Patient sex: F
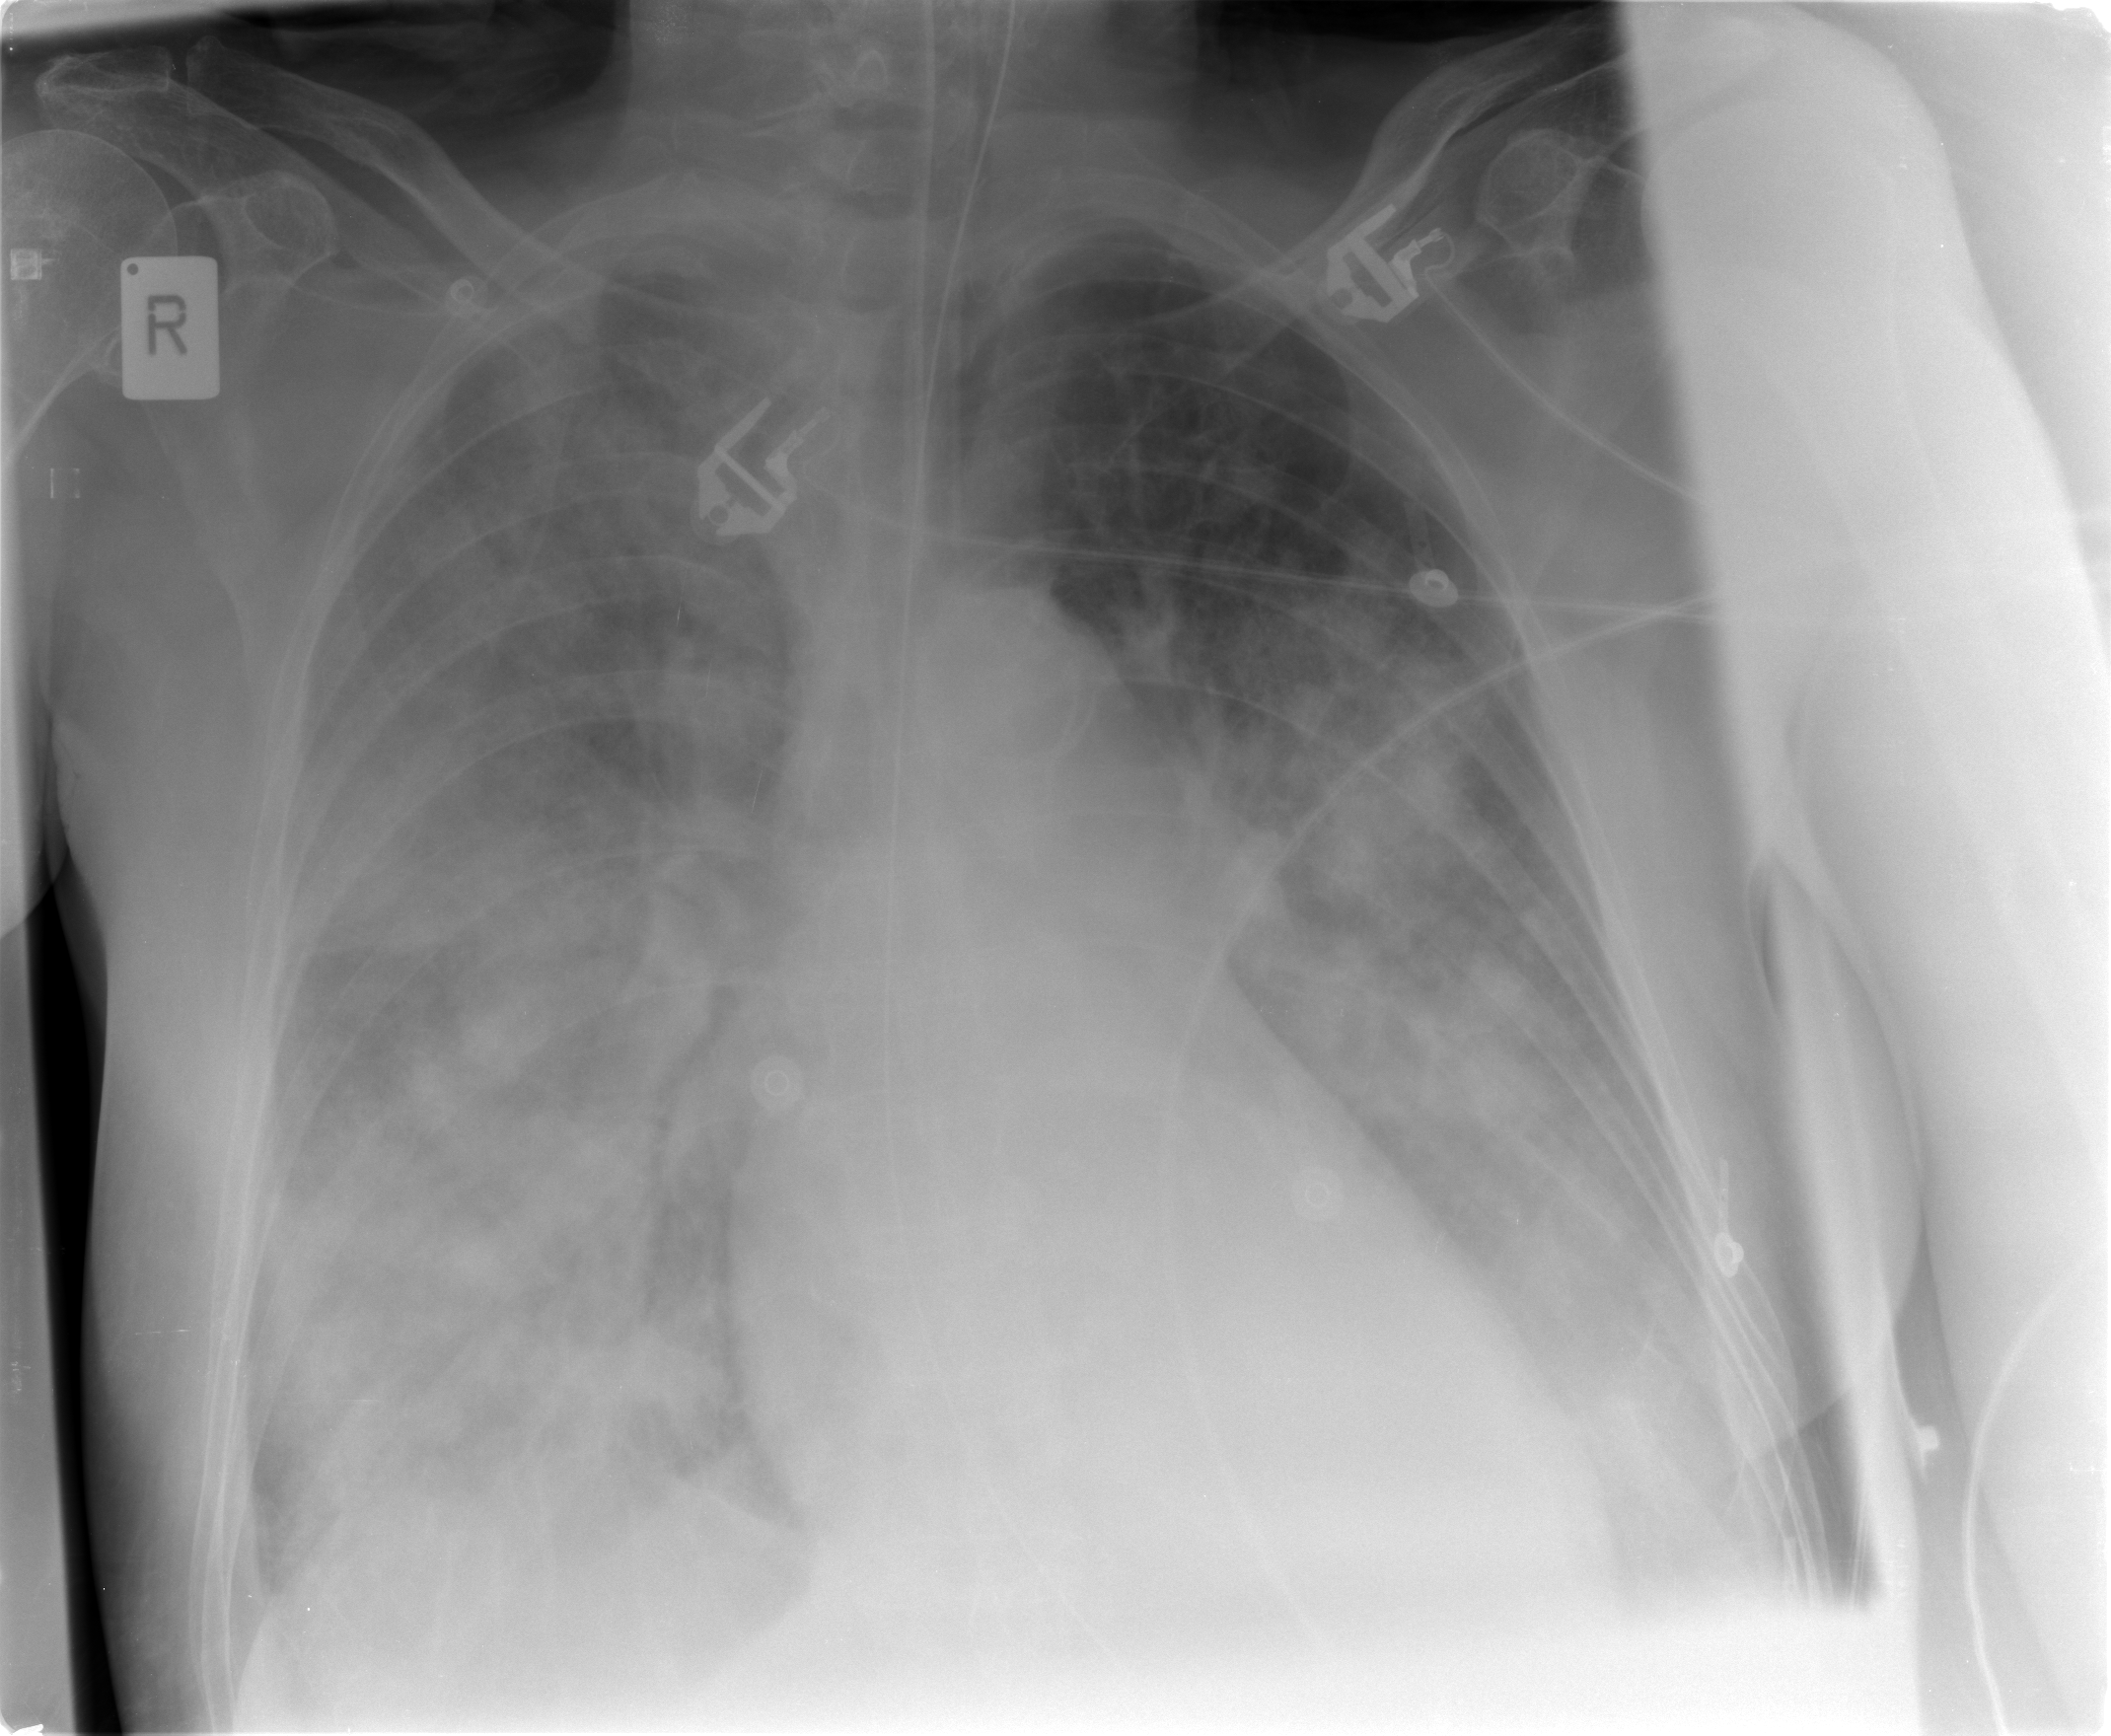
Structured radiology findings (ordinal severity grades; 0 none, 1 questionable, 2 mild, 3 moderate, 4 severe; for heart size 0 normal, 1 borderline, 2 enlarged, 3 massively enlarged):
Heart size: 2
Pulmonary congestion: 3
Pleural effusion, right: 2
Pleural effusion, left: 2
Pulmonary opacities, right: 3
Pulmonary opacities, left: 3
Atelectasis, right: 2
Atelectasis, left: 2